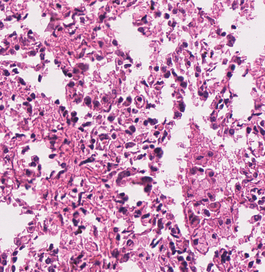
Tumor epithelial tissue: no
Tumor-associated stroma tissue: no
Normal tissue: yes